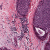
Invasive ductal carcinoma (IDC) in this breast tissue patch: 0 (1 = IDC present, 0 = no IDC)